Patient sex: M
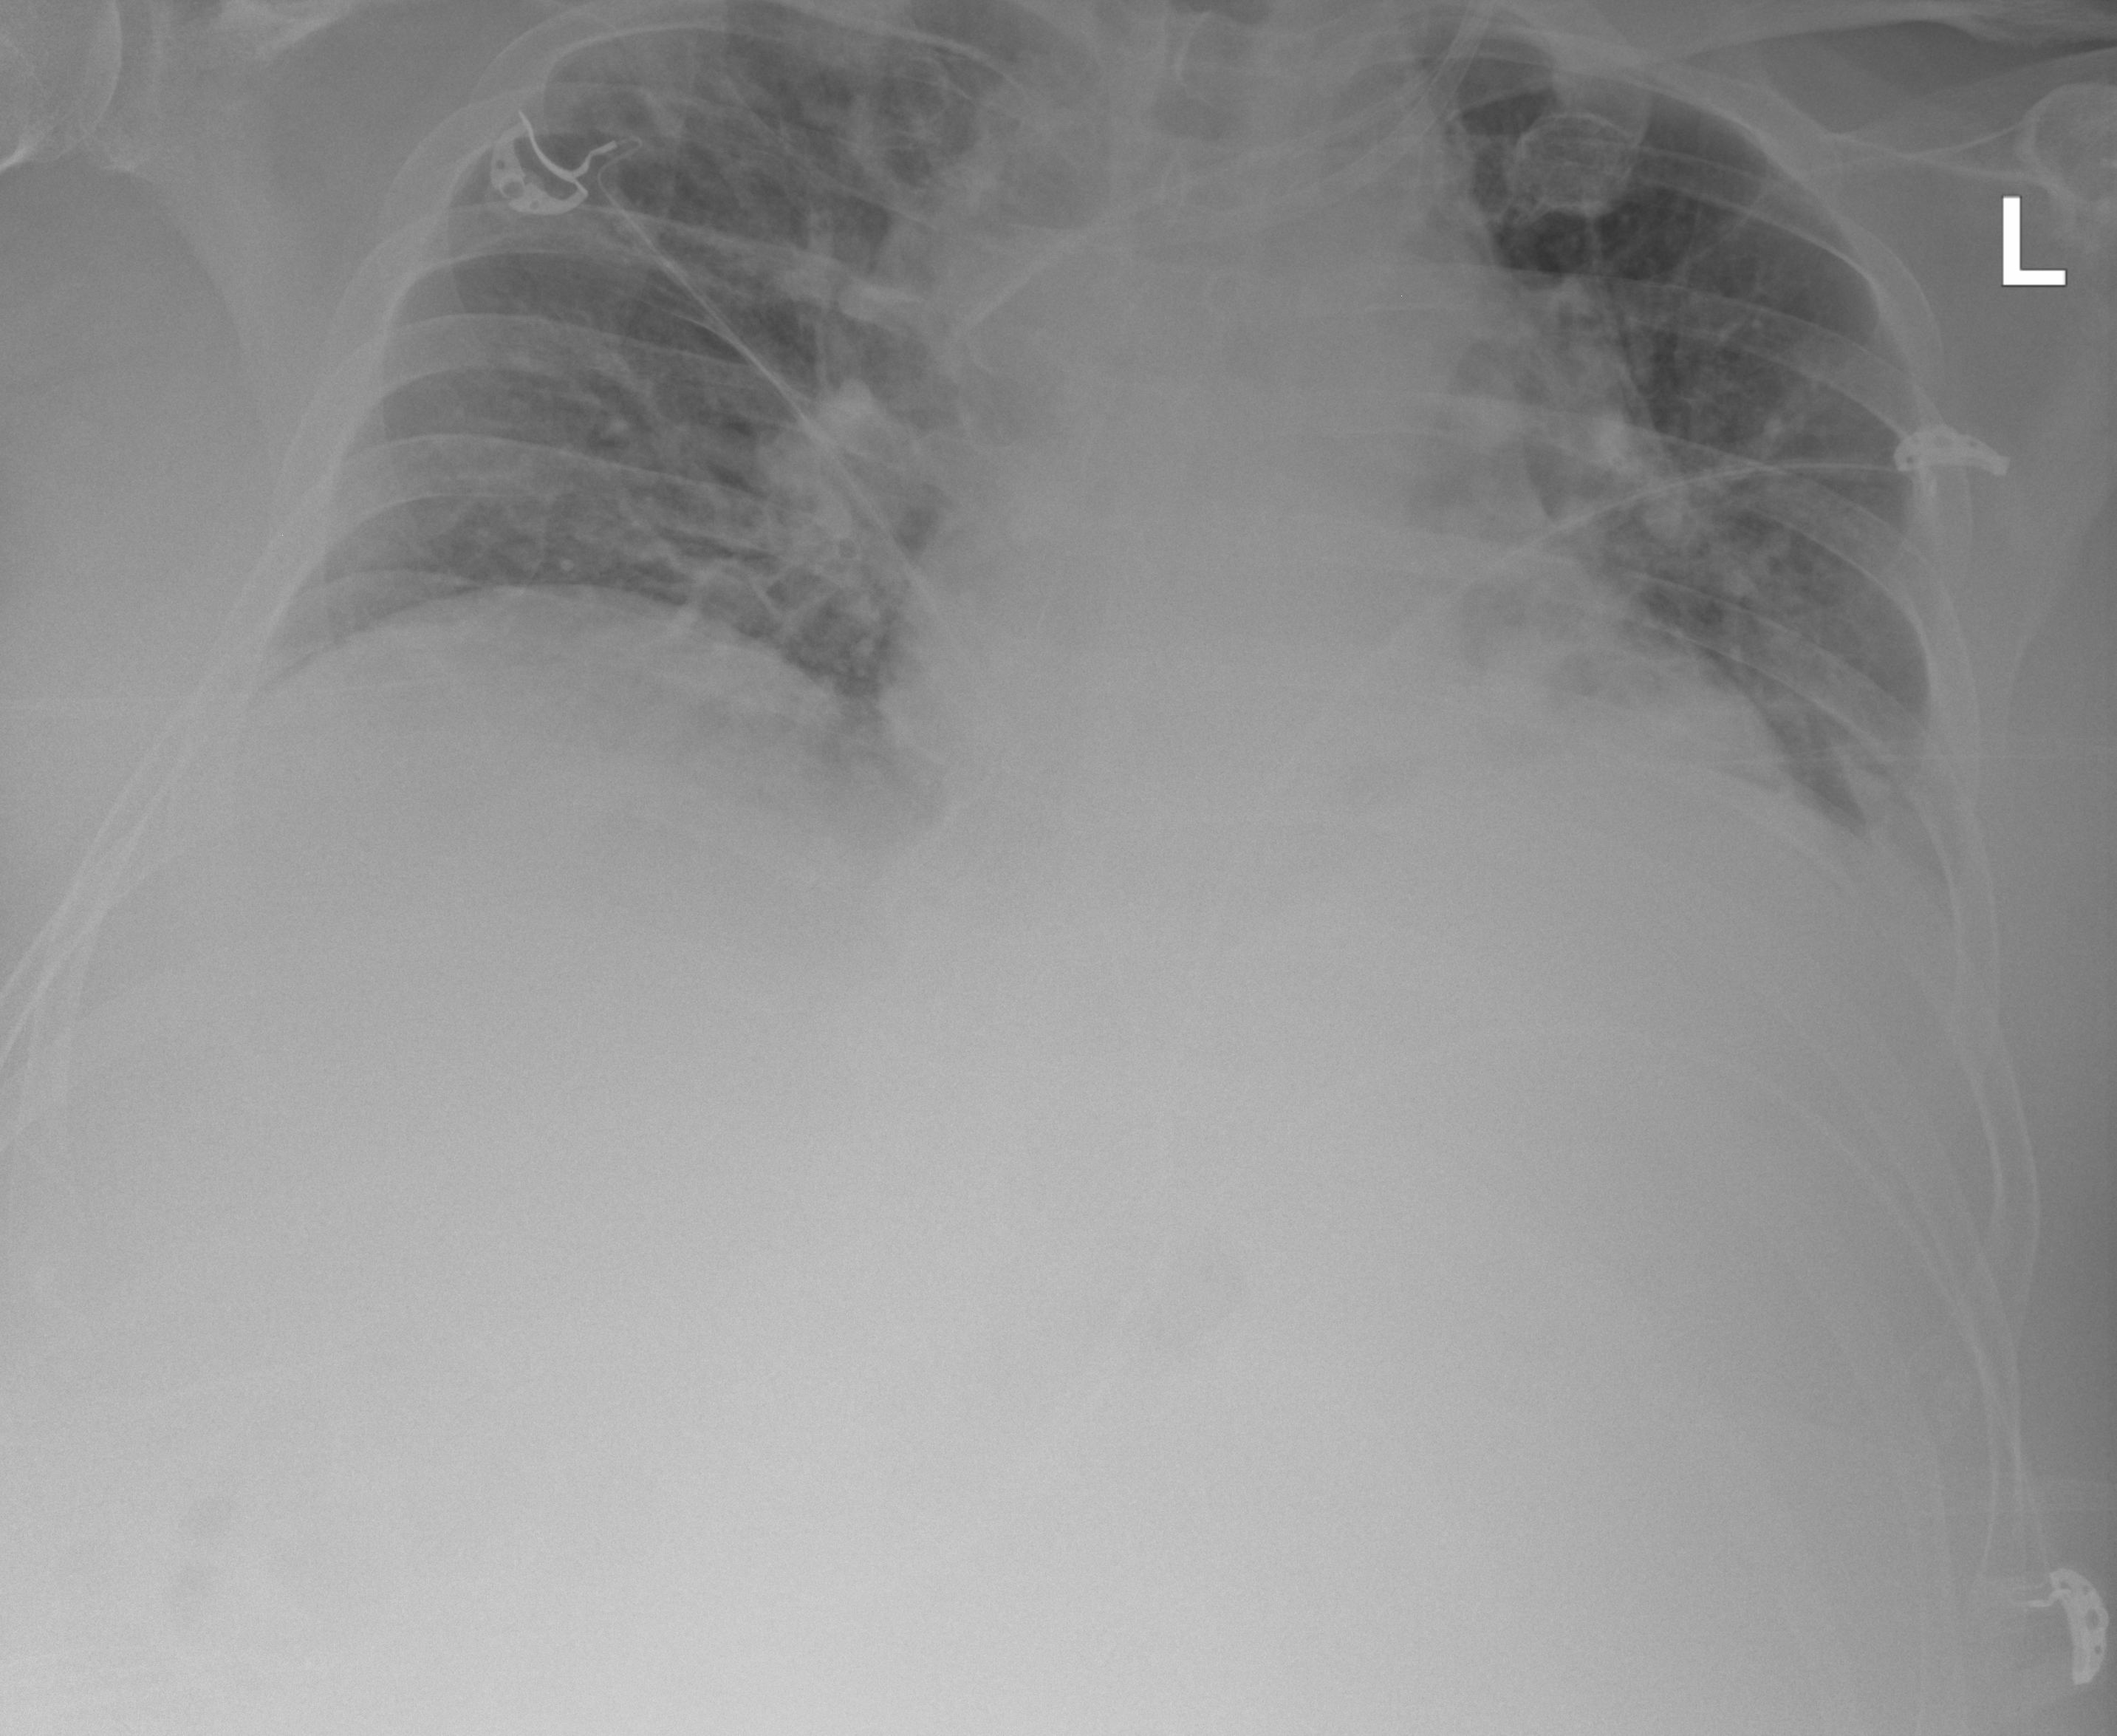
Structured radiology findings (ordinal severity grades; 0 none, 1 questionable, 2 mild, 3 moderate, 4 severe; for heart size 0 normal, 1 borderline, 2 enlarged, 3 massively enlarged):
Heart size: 1
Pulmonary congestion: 2
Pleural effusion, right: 0
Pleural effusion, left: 0
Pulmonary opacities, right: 0
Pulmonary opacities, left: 0
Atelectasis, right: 2
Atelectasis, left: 2